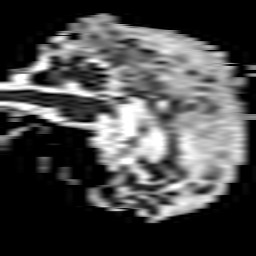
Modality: ADC
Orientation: sagittal
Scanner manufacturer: philips
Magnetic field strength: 3 T
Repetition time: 4.603 s
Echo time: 0.07332 s